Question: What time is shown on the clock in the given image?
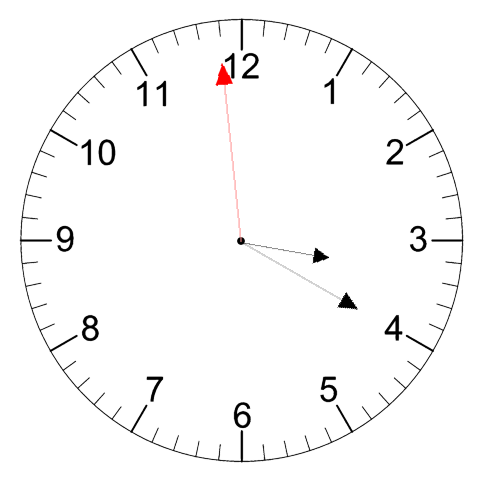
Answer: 03:19:59